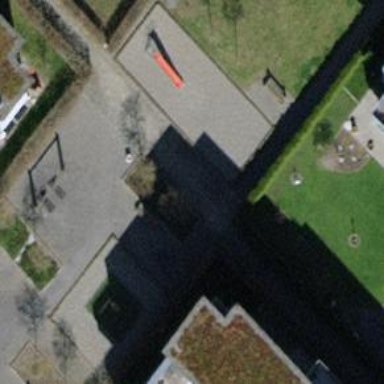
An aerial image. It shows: Sandpit playground.